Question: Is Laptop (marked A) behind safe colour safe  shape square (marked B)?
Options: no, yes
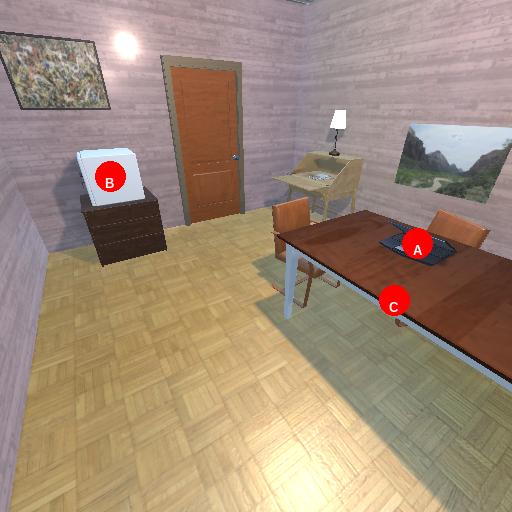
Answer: no